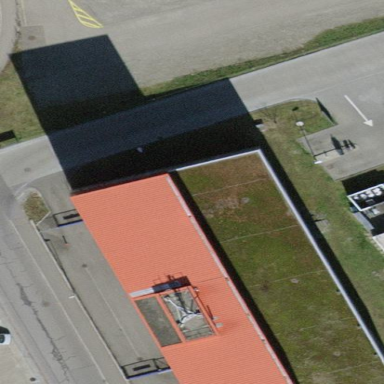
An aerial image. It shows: Building that serves as storage rental shop.